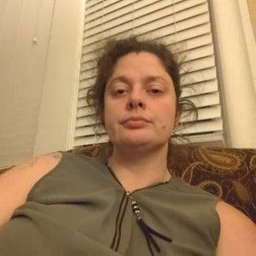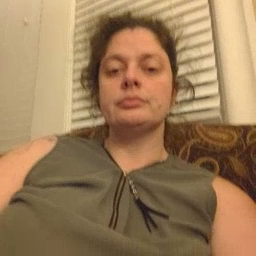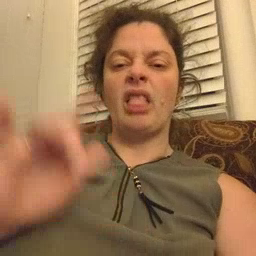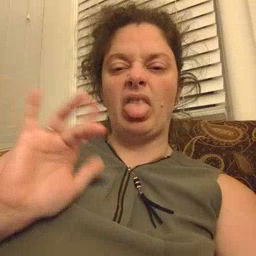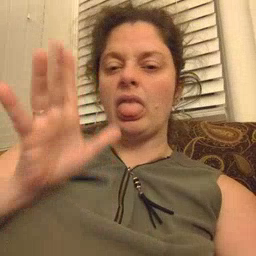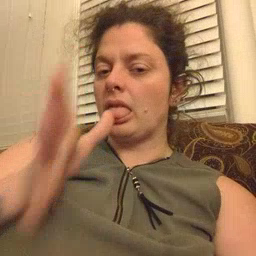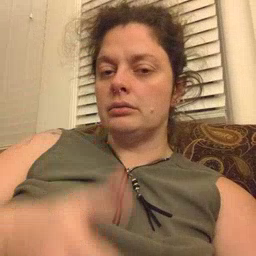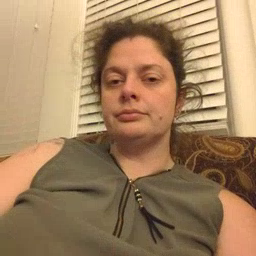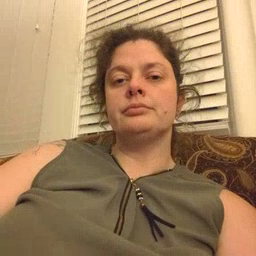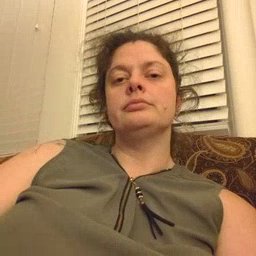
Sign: yucky